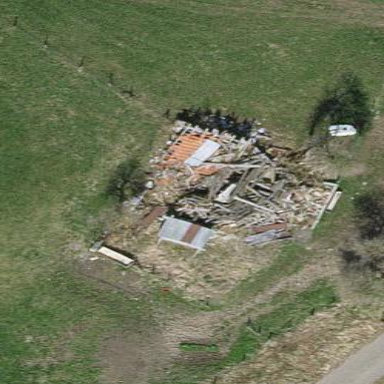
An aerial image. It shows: Farm building.